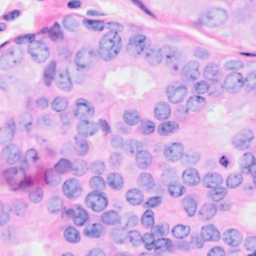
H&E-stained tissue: Breast